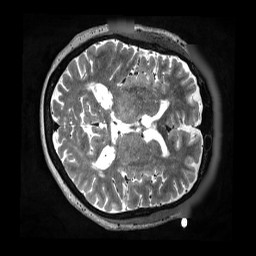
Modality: T2w
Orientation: axial
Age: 100
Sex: female